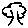
Label: tree